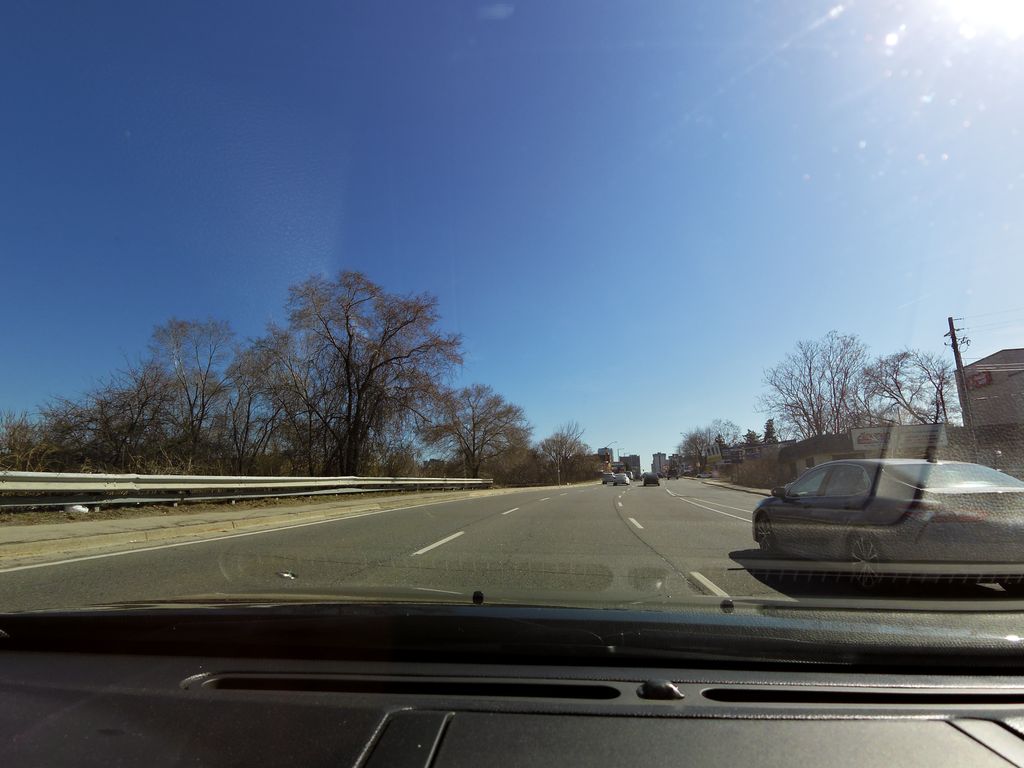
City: hamilton